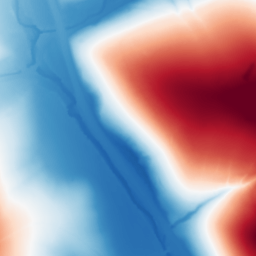
Category: trend_removal
Decomposition family: polynomial
Decomposition parameters: degree: 2
Upsampling method: linear_exact
Upsampling parameters: scale: 2
Upsampling scale: 2